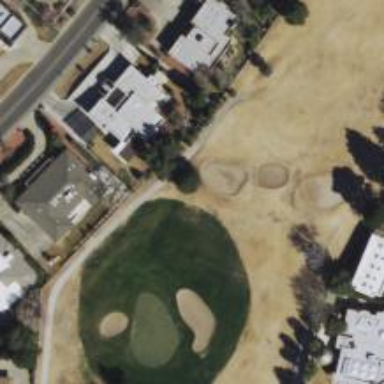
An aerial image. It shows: Area of rough grass used for golf.